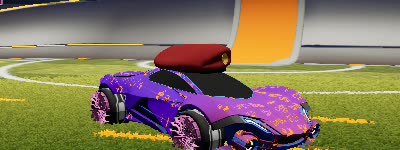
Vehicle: werewolf